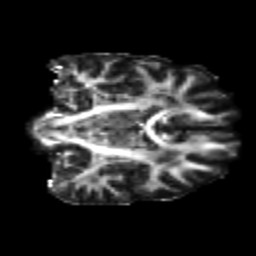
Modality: FA
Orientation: coronal
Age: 25
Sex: female
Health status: healthy
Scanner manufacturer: philips
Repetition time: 7.382 s
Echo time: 0.08599 s